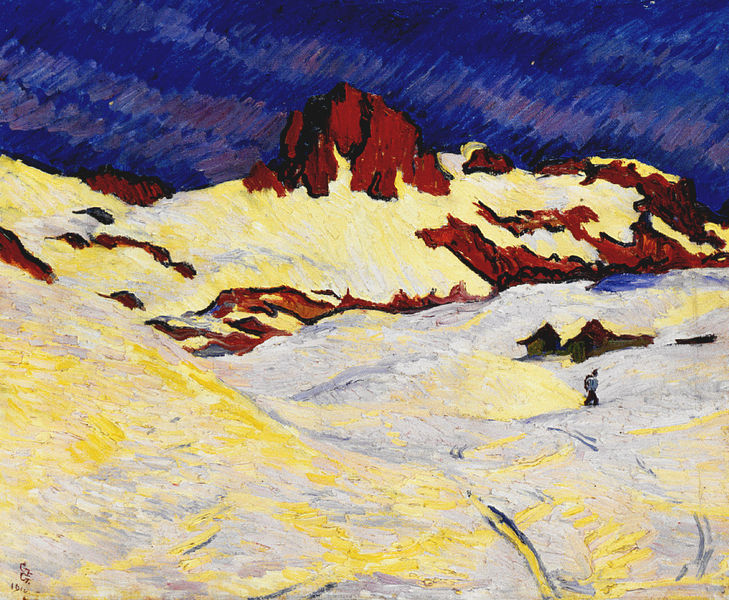
Titel: Paesaggio di neve (sole), Wintersonne
Künstler: Giovanni Giacometti
Standort: Winterthur
Institution: Stiftung für Kunst, Kultur und Geschichte
Schlagwörter: berg, blau, felsen, gemälde, himmel, mann, schatten, weiß, wolken, gelb, impressionismus, landschaft, braun, hut, licht, nacht, ölbild, haus, rot, schnee, weg, mensch, stein, einsamkeit, hügel, kalt, hütte, pastos, pfad, sonne, wege, spuren, berge, fels, gebirge, gipfel, sonnenlicht, dorf, lila, alm, berglandschaft, hütten, winter, spur, wei, wandern, kälte, schneelandschaft, mondschein, franz, weß, wanderer, winterlandschaft, rucksack, franz marc, marc, wef, fäger, nberge, j#ger, ihmmel